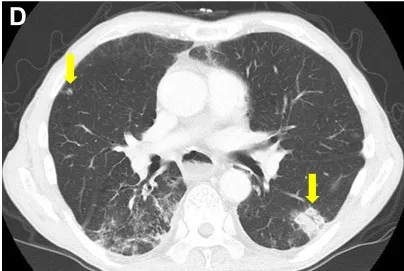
Computed tomography findings. (C, D) CT scan after two cycles of ipilimumab and nivolumab. A decrease in the size of lung tumors was noted. Yellow arrows indicate multiple lung metastases.
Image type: radiology (ct)